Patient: sex F, age 54
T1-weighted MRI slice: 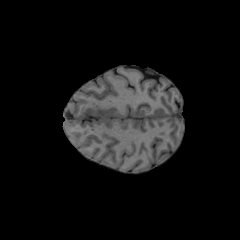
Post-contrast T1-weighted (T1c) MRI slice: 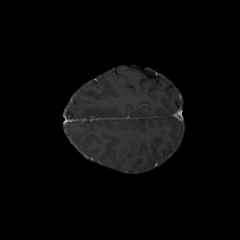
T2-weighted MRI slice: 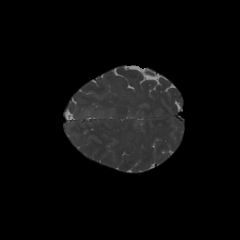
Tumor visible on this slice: no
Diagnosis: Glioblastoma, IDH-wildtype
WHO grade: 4